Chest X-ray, AP view. Patient: 54 years old, sex F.
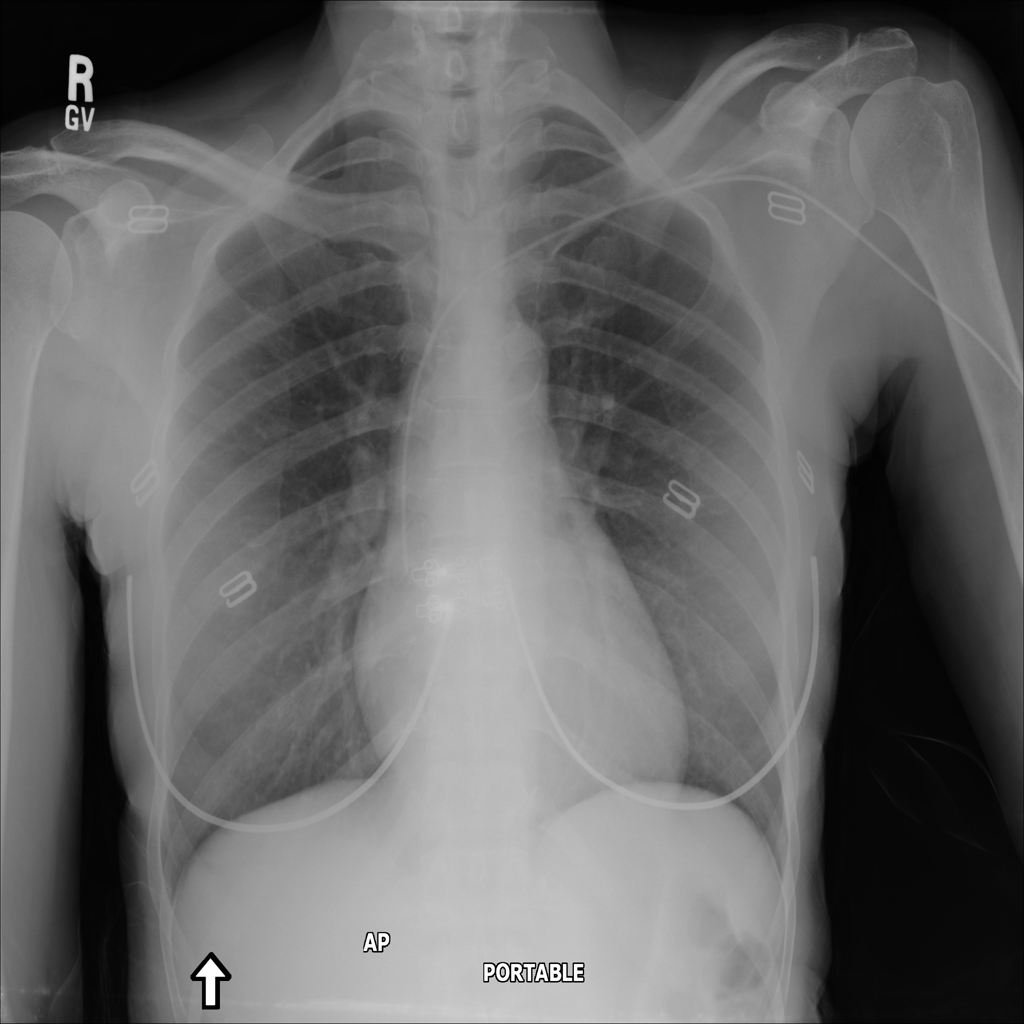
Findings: No Finding